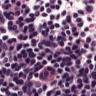
Metastatic tissue present: no